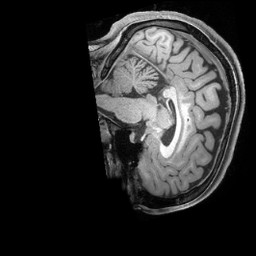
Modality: T1w
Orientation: sagittal
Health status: healthy
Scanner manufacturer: siemens
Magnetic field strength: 3 T
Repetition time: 2.4 s
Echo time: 0.00201 s